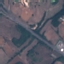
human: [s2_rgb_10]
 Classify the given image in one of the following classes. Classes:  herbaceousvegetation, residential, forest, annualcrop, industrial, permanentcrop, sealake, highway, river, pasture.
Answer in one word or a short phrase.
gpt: Highway